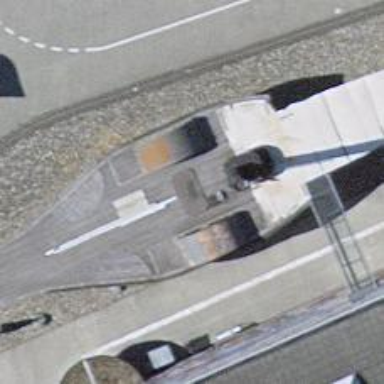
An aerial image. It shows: Historic ship.